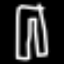
Label: pants